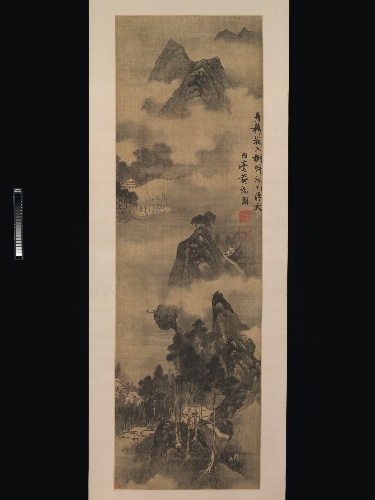
Title: 明  張瑞圖  山水圖  軸|Mountains Along Riverbanks
Artist: Zhang Ruitu
Artist bio: Chinese, 1570–1641
Date: early 17th century
Object type: Hanging scroll
Classification: Paintings
Medium: Hanging scroll; ink on satin
Culture: China
Period: Ming dynasty (1368–1644)
Dimensions: Image: 65 3/4 × 20 1/4 in. (167 × 51.4 cm)
Overall with mounting: 8 ft. 9 in. × 27 1/2 in. (266.7 × 69.9 cm)
Overall with knobs: 8 ft. 9 in. × 31 1/2 in. (266.7 × 80 cm)
Department: Asian Art
Credit line: Edward Elliott Family Collection, Purchase, The Dillon Fund Gift, 1981
Accession year: 1981
Repository: Metropolitan Museum of Art, New York, NY
Tags: Mountains|Clouds|Landscapes